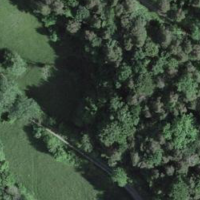
EUNIS habitat code: 44
Species observed at this site:
Neottia ovata
Prunus spinosa
Acer campestre